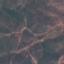
Land use / land cover: HerbaceousVegetation